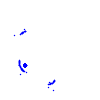
Particle: electron